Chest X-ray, PA view. Patient: 75 years old, sex M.
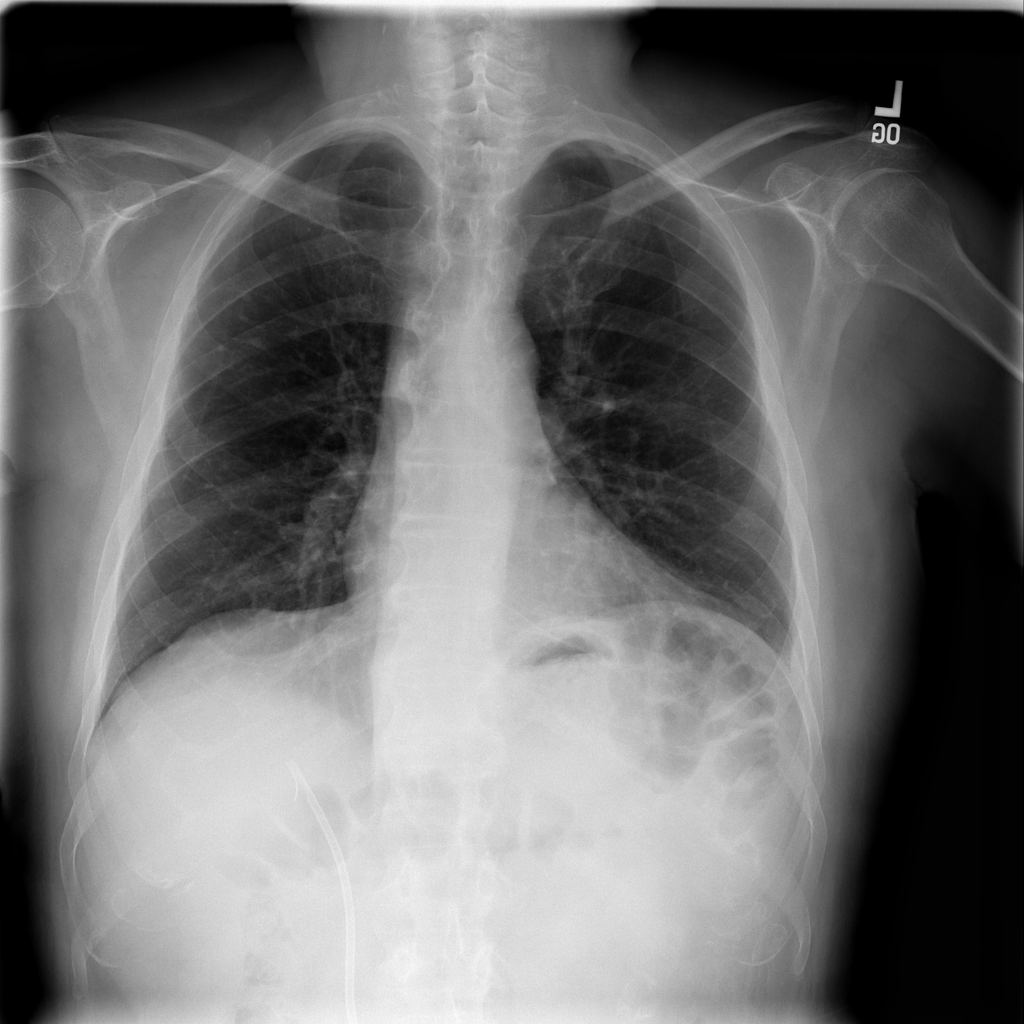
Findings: No Finding